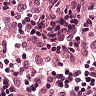
Metastatic tissue present: no